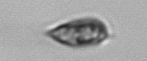
Label: Prorocentrum_triestinum